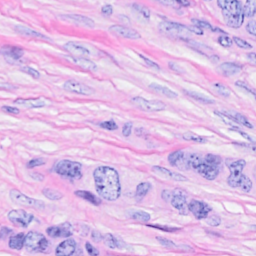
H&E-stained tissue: Breast